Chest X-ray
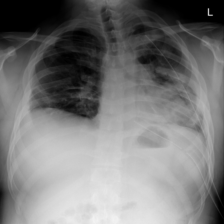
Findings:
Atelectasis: negative
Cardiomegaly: negative
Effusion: negative
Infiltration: negative
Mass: negative
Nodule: negative
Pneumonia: negative
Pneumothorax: positive
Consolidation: negative
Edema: negative
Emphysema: negative
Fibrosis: negative
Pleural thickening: negative
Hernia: negative